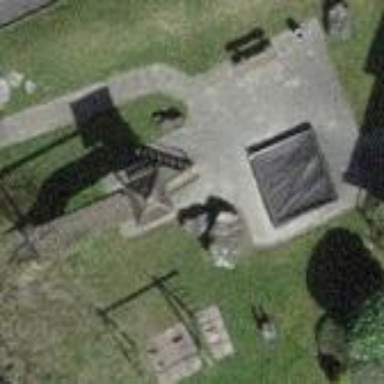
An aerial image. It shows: Playground area for leisure activities on the land.